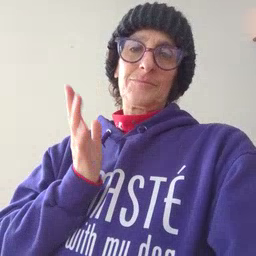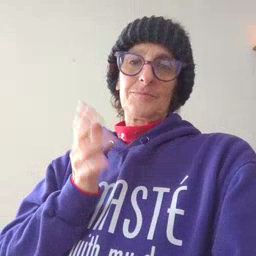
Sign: talk